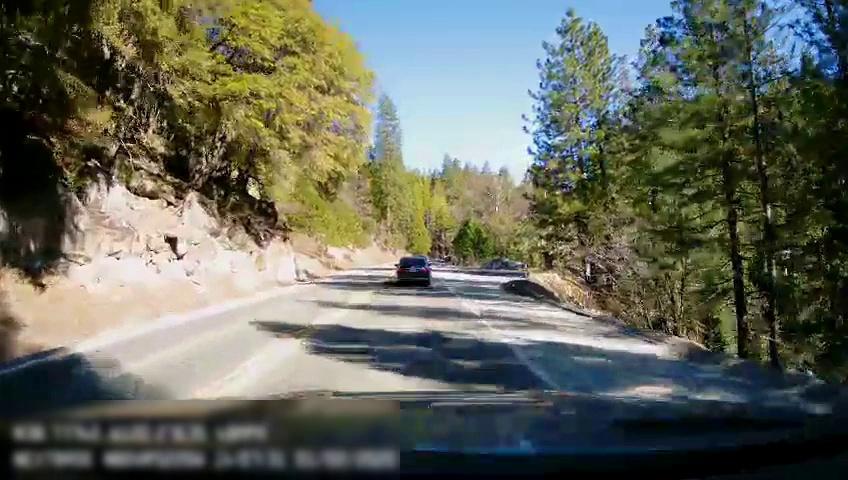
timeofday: Day
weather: Sunny
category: Drivable Space
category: Vehicles | Car
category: Lanes | Opposite Lane
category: Lanes | Current Lane